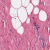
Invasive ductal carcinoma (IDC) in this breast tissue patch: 0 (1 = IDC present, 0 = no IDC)